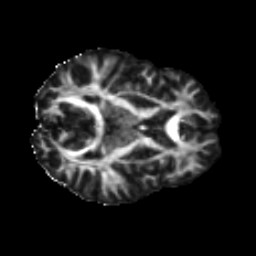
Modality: FA
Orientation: axial
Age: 37
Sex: female
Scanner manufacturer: ge
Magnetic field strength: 3 T
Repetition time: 7.8 s
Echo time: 0.0608 s